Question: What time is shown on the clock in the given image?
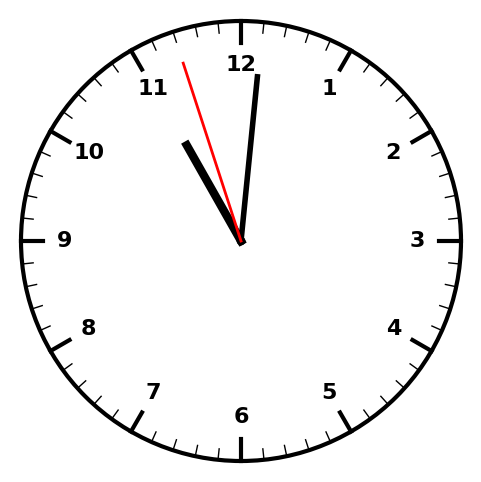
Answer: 11:00:57